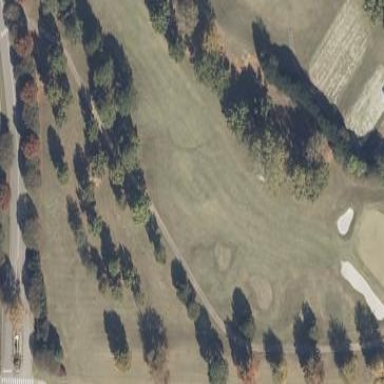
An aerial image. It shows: Golf fairway surrounded by grass.